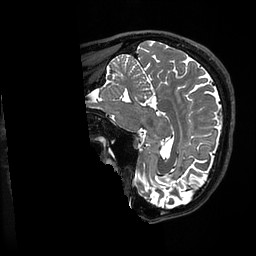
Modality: T2w
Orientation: sagittal
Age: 36
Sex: male
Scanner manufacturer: ge
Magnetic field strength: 3 T
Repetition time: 3.202 s
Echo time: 0.06636 s